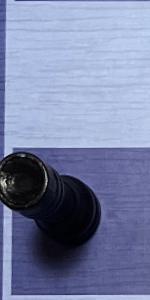
Label: Rook_Black